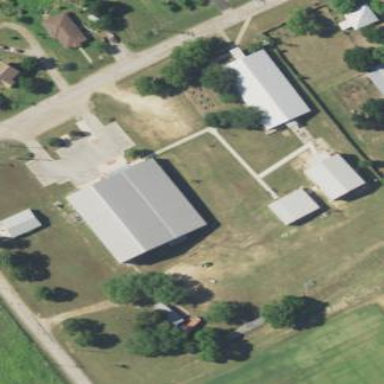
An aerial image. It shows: School building.